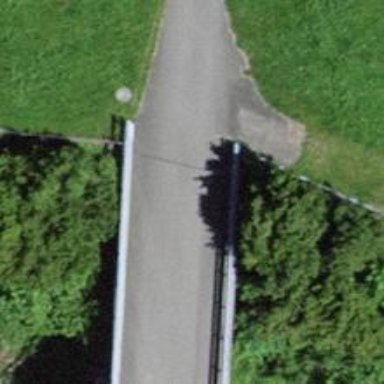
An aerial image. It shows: Paved track running over bridge with grade1 tracktype.